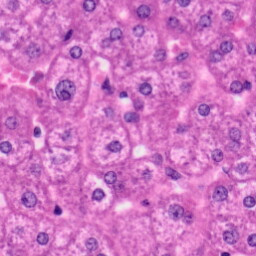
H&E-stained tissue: Liver